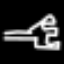
Label: fork